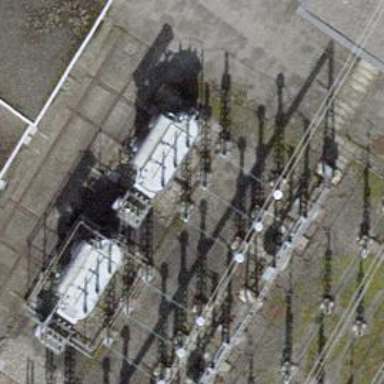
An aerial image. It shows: Outdoor transformer.